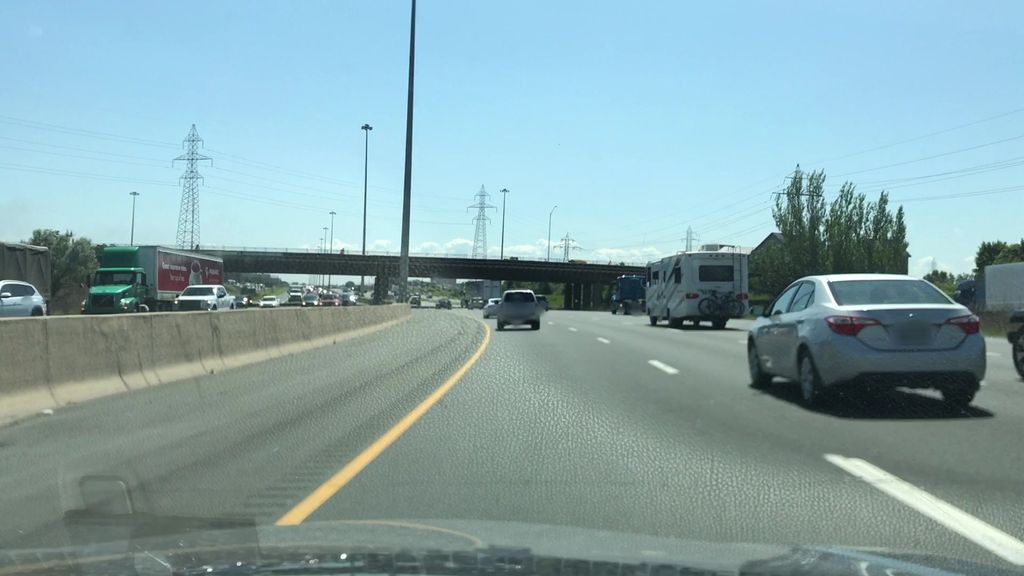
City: hamilton